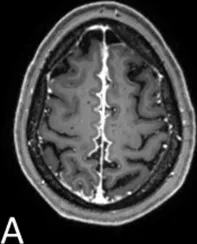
T1-weighted brain MRI showing interhemispheric leptomeningeal Gd+ enhancement before.
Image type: radiology (mri)